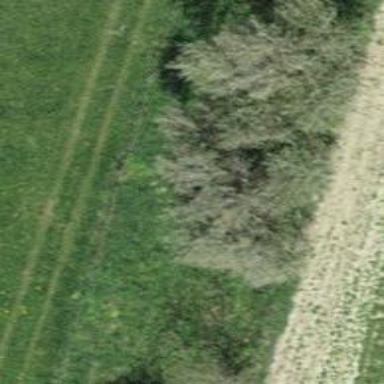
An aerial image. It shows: Single tag "natural: tree."